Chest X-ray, AP view. Patient: 65 years old, sex F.
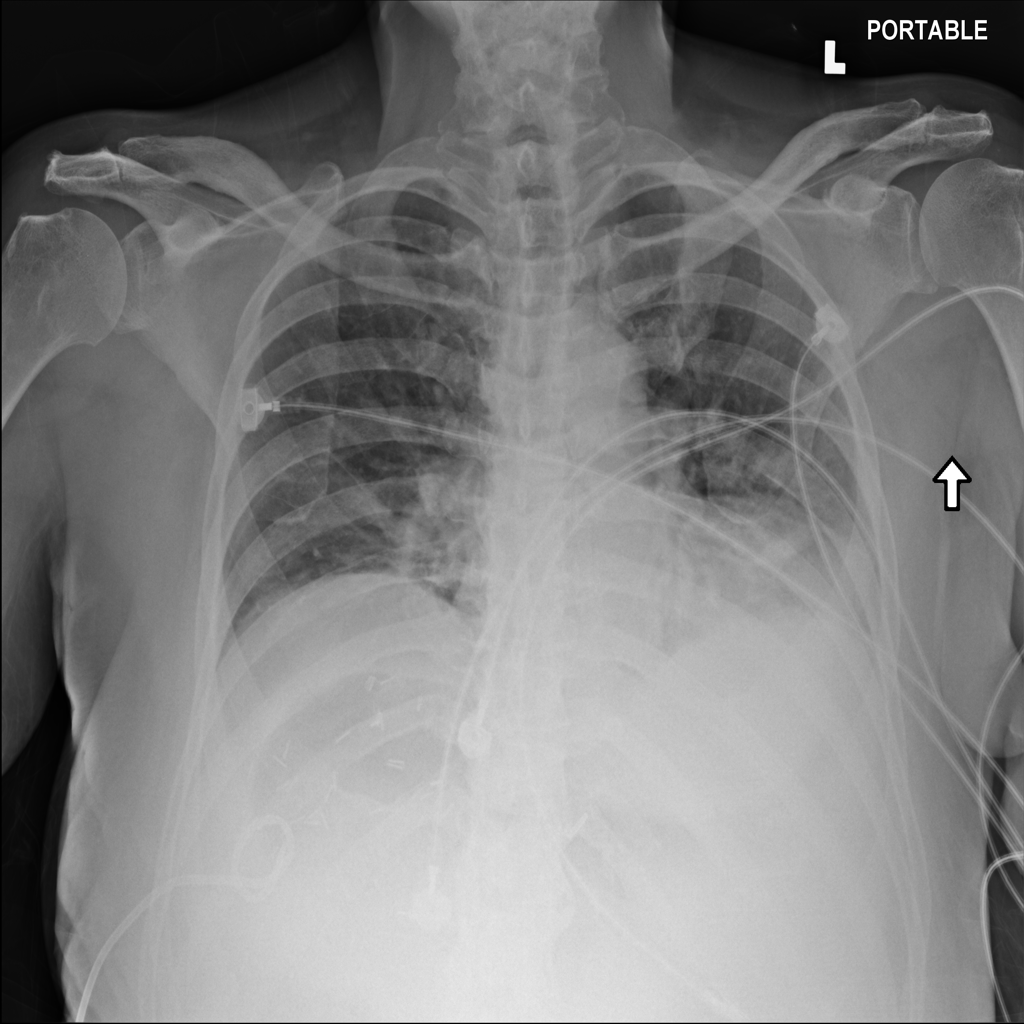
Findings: No Finding